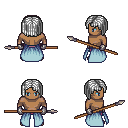
a pixel art fantasy rpg character, male body template, human, dark skin, overskirt, magenta pants, white pageboy hairstyle, metal gloves, spear, four views (front, back, left, right), 2x2 character sprite sheet, small pixel art, hard edges, no anti-aliasing